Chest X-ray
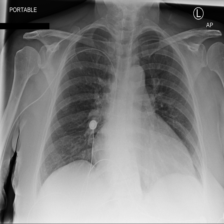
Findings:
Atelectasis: negative
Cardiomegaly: positive
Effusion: negative
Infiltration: negative
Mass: negative
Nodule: negative
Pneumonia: negative
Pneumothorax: negative
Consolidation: negative
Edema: negative
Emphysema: negative
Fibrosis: negative
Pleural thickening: negative
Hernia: negative